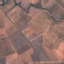
Land use / land cover: PermanentCrop